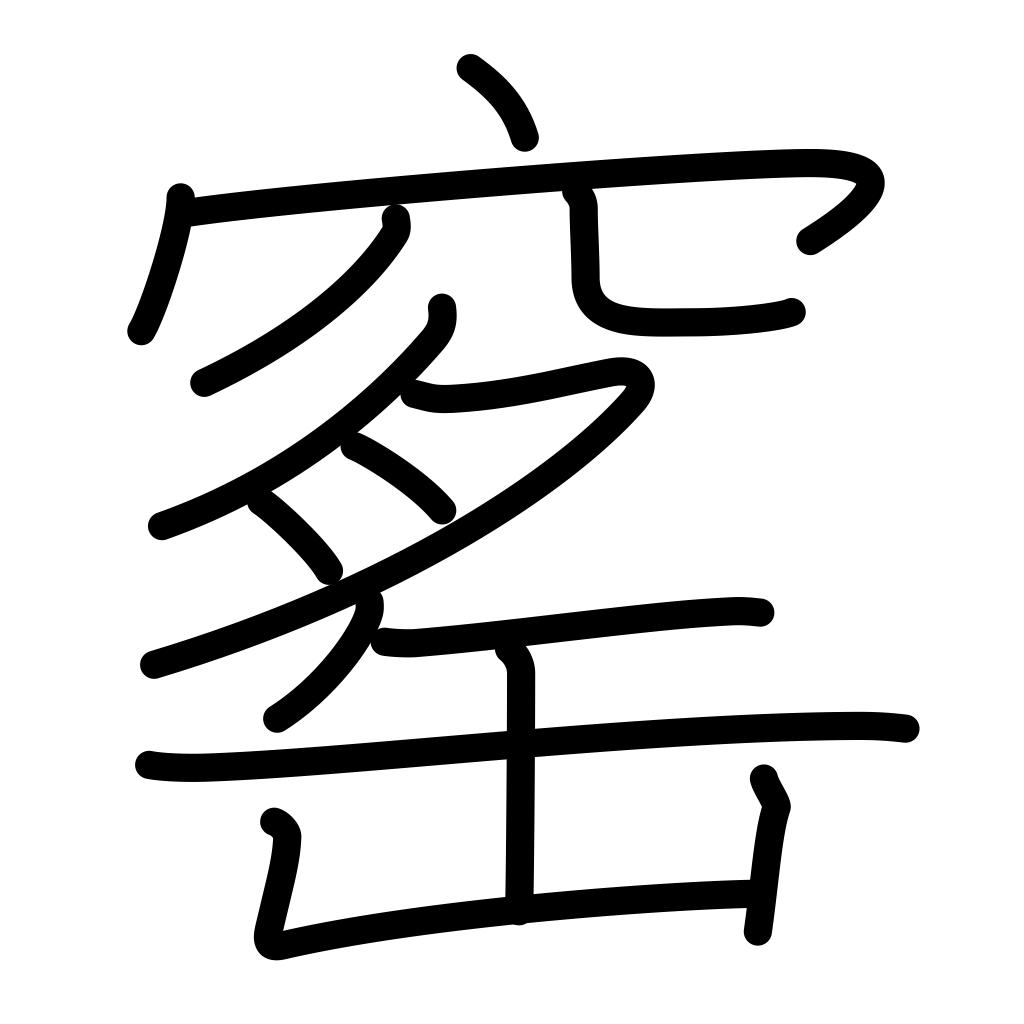
Meaning: brick kiln, furnace, coal mine pit